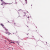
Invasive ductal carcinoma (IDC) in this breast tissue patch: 0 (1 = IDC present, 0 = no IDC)